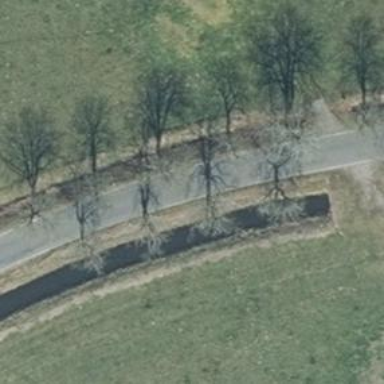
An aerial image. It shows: Beautiful avenue lined with deciduous broadleaved trees.